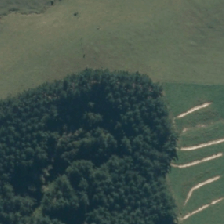
Land cover: manuka_kanuka